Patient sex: M
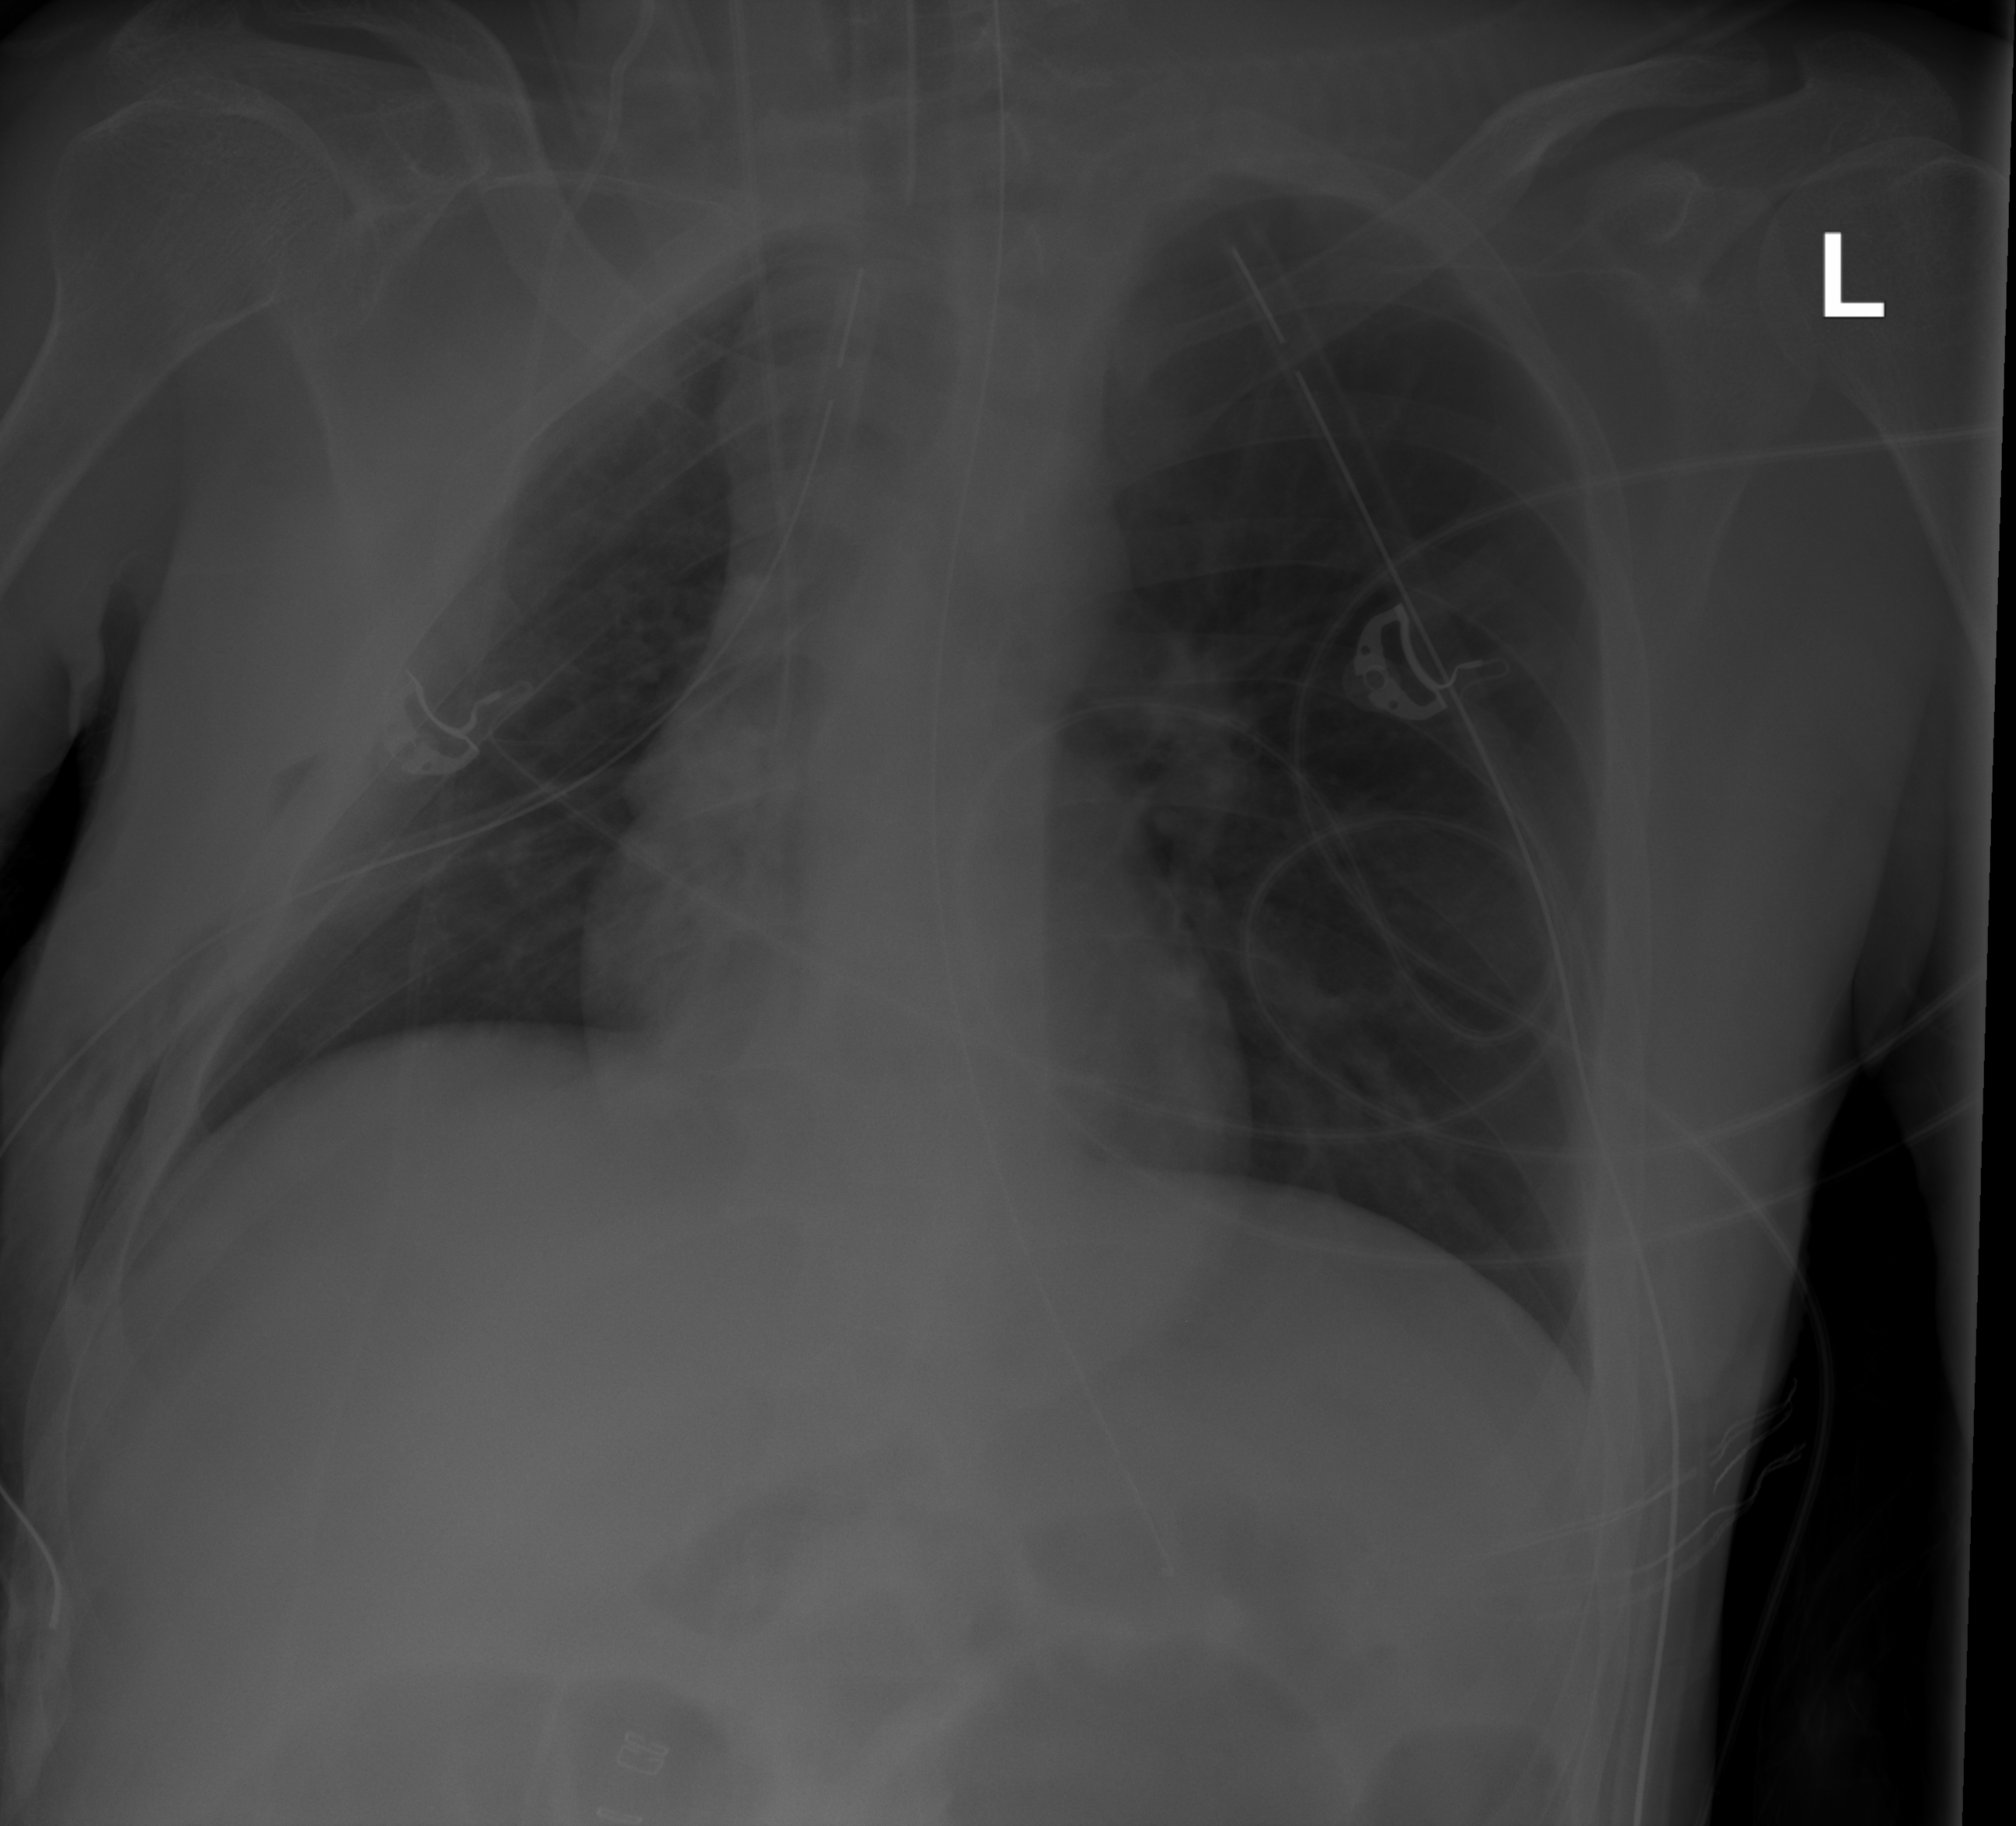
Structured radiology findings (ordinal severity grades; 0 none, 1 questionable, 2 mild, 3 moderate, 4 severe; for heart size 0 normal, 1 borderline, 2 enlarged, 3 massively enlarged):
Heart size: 0
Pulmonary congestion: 0
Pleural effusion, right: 0
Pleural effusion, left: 0
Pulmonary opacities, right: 2
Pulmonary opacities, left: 0
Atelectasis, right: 0
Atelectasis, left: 0